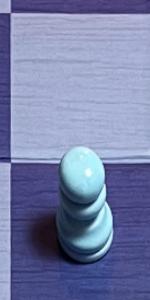
Label: Pawn_White